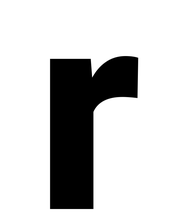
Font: Roboto_ExtraBold